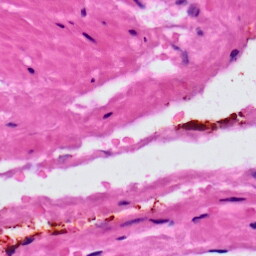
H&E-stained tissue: Prostate